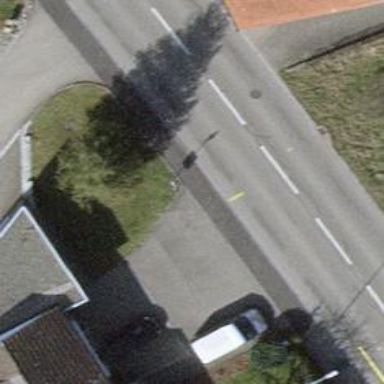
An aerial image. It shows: Bus stop with platform for public transport.